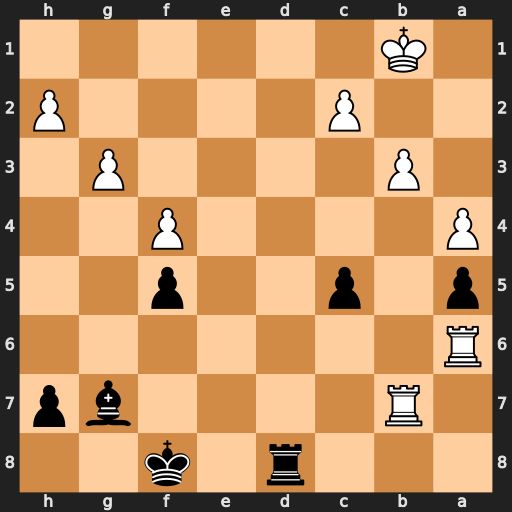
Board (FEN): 3r1k2/1R4bp/R7/p1p2p2/P4P2/1P4P1/2P4P/1K6
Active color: b
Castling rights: -
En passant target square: -
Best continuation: Rd1+ Ka2 Ra1#